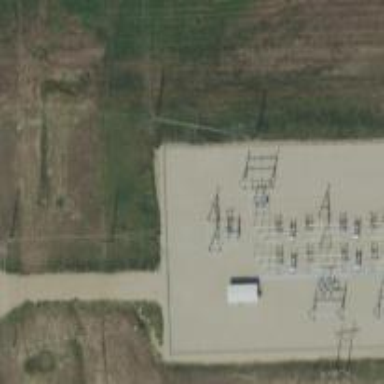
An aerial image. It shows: Power substation surrounded by fence.